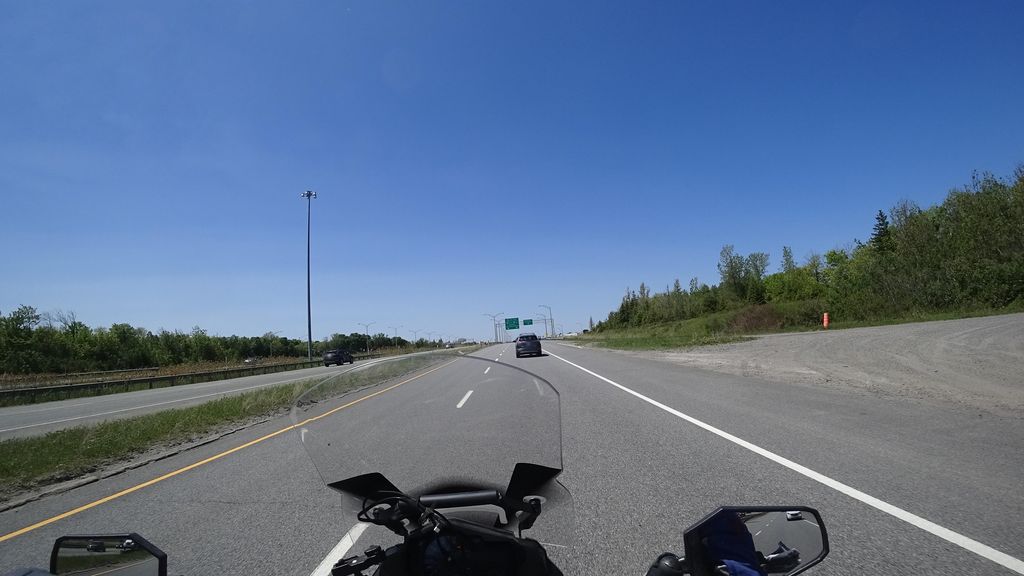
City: quebec_city